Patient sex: F
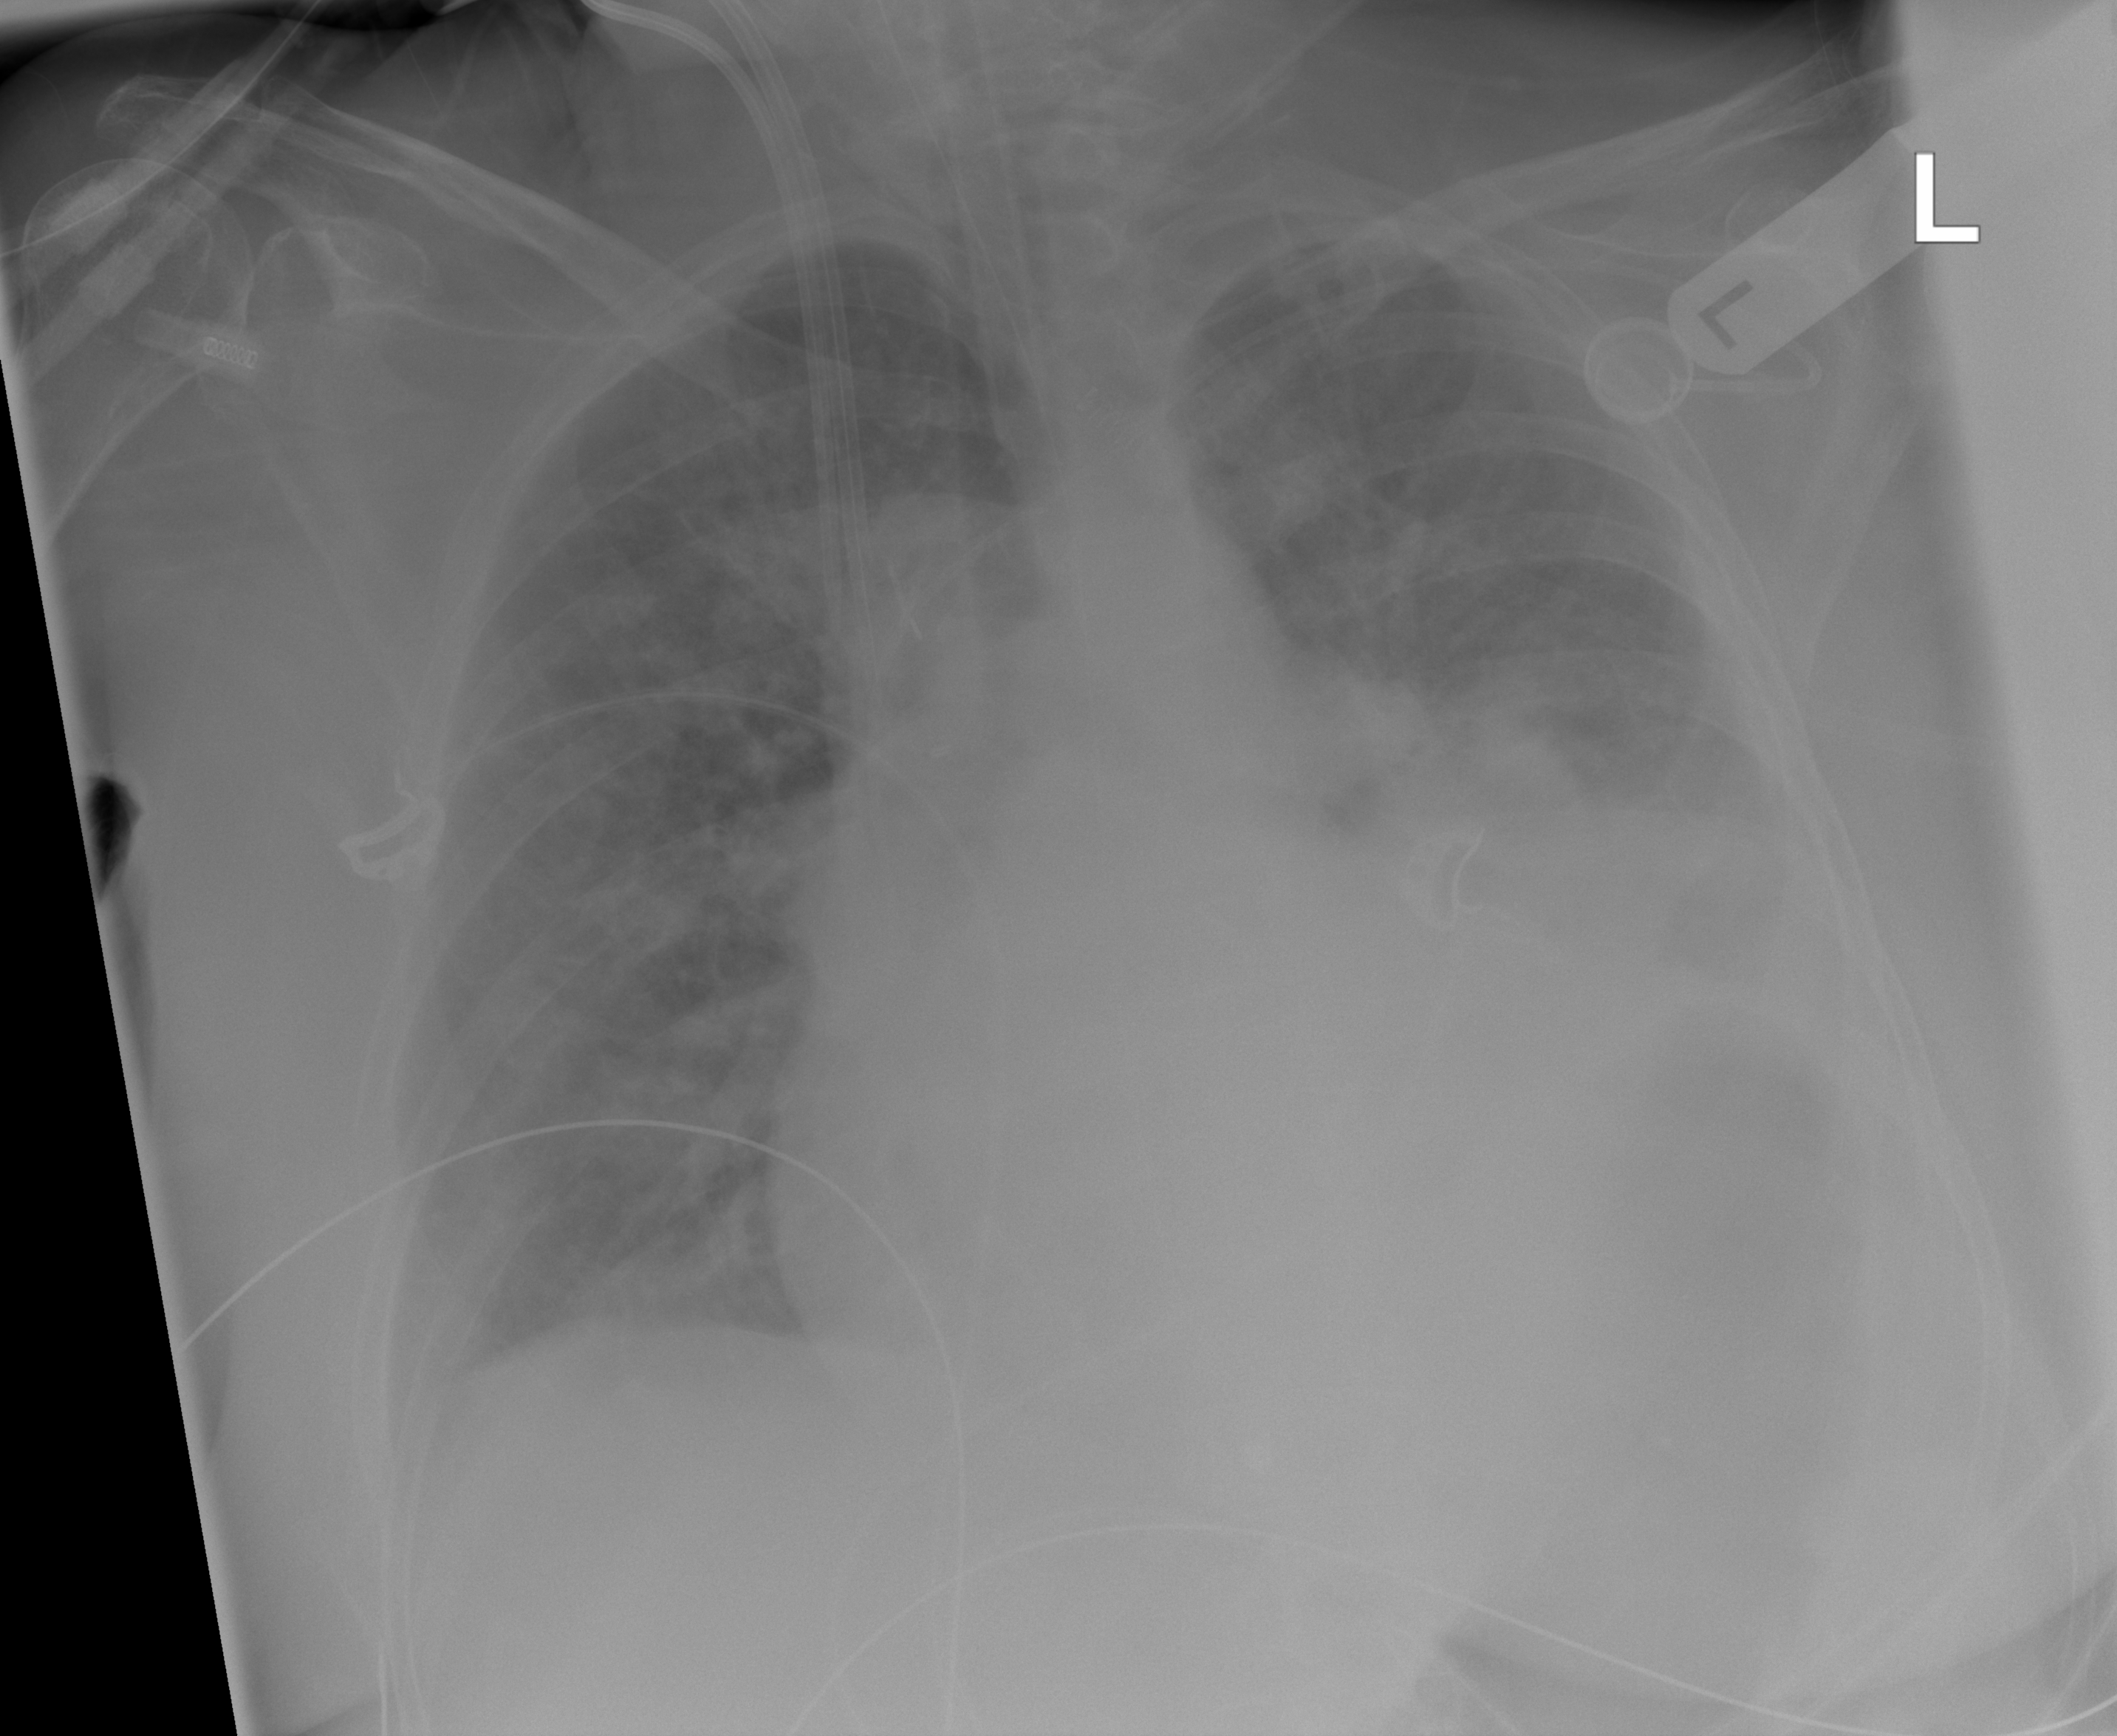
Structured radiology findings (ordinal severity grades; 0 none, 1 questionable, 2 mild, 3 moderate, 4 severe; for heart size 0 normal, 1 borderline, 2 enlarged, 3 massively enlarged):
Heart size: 3
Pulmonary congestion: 2
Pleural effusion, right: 2
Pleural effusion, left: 3
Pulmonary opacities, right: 2
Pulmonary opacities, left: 3
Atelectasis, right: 2
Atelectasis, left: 3